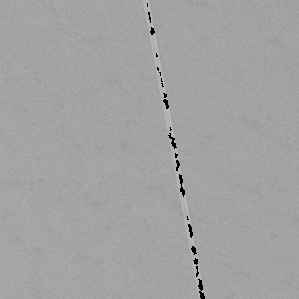
Label: frost